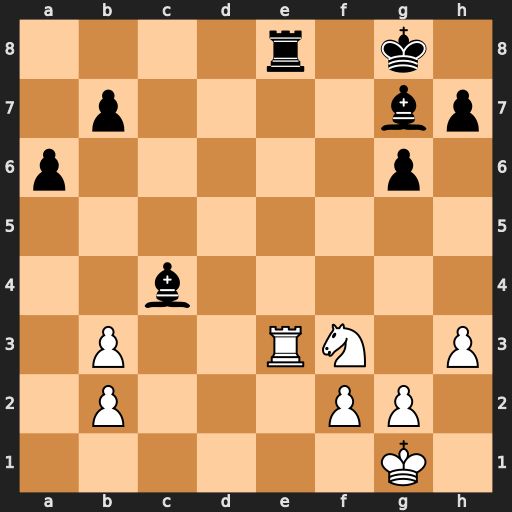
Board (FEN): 4r1k1/1p4bp/p5p1/8/2b5/1P2RN1P/1P3PP1/6K1
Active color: w
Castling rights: -
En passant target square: -
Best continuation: Rxe8+